Question: How I can do something like here in image with google map, Is anybody know ho to do this.
So here is directions and area near route directions (green opacity area)

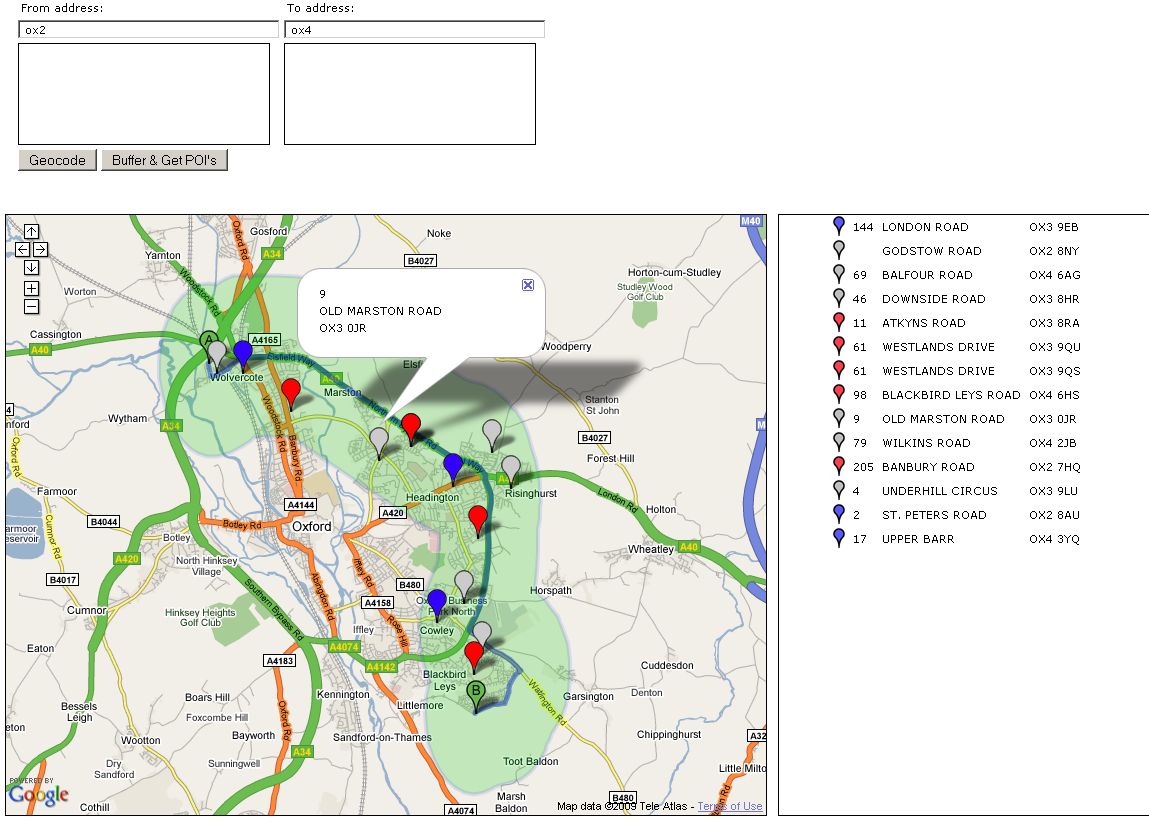
Answer: I would approach this by using the <URL> and getting lat/lng of each 'step'.
I would then use the <URL> to draw circles of a chosen radius, every x meters along a straight path following the 'steps'.
EDIT:
A better solution would be to use the 'steps' with a <URL>, and give it a sufficiently thick 'strokeWidth'